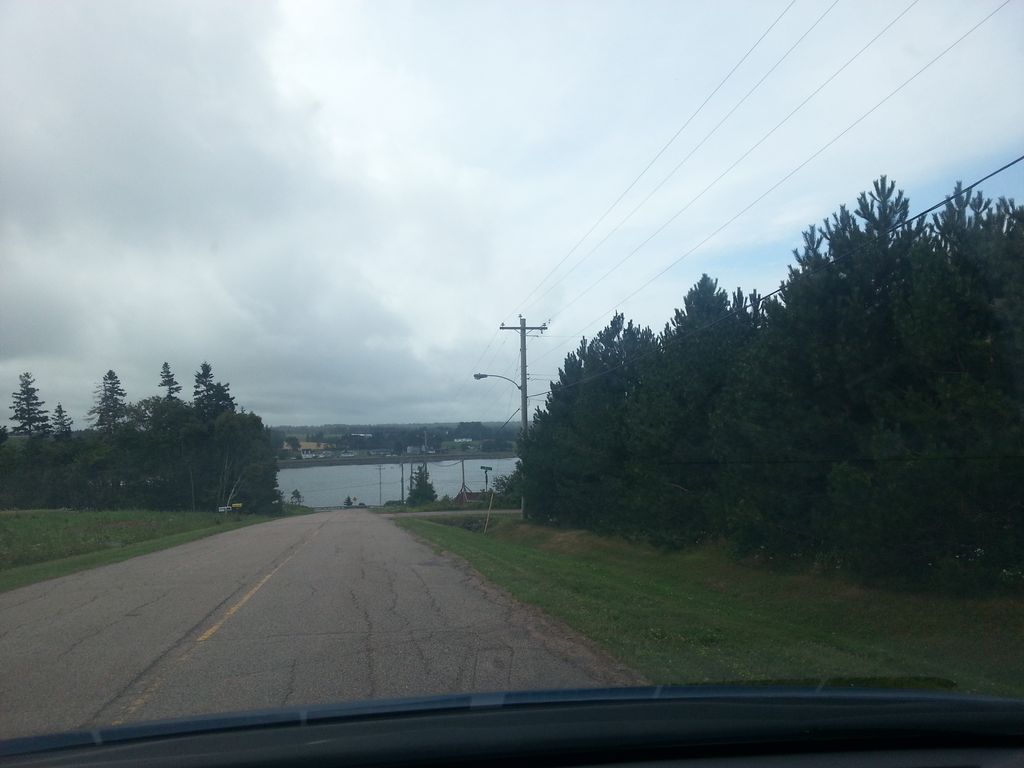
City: charlottetown